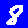
Digit: 8